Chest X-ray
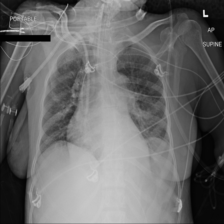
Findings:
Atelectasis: negative
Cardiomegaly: negative
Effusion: negative
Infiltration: positive
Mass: negative
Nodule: negative
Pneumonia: negative
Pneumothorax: negative
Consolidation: negative
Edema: negative
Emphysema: negative
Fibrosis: negative
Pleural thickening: negative
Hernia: negative